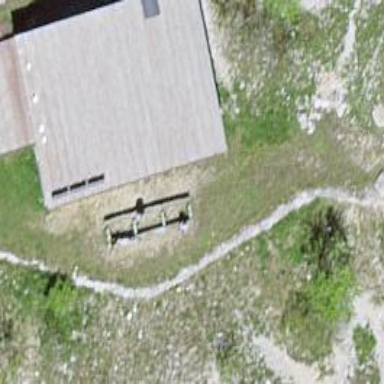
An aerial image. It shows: Picnic table located in leisure land area.